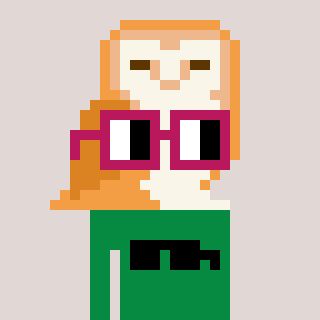
a pixel art character with square dark red glasses, a owl-shaped head and a green-colored body on a warm background